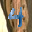
Label: 4